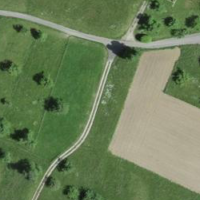
EUNIS habitat code: 25
Species observed at this site:
Clinopodium vulgare